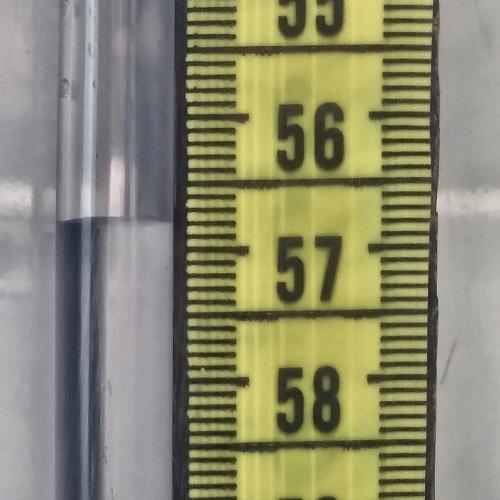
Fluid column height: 56.8 cm